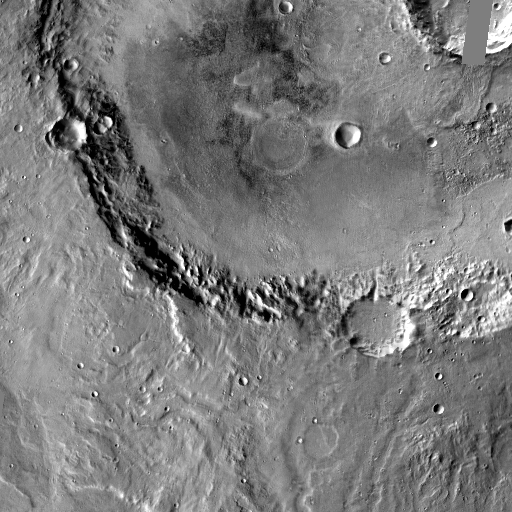
Crater classes present: Background, Other, Buried, Secondary